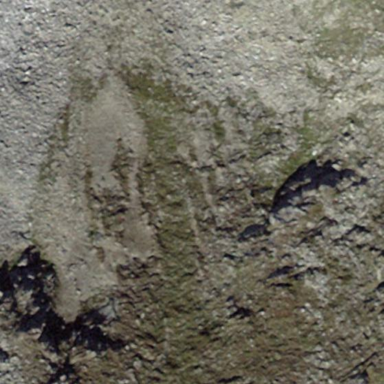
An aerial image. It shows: Scree landscape.